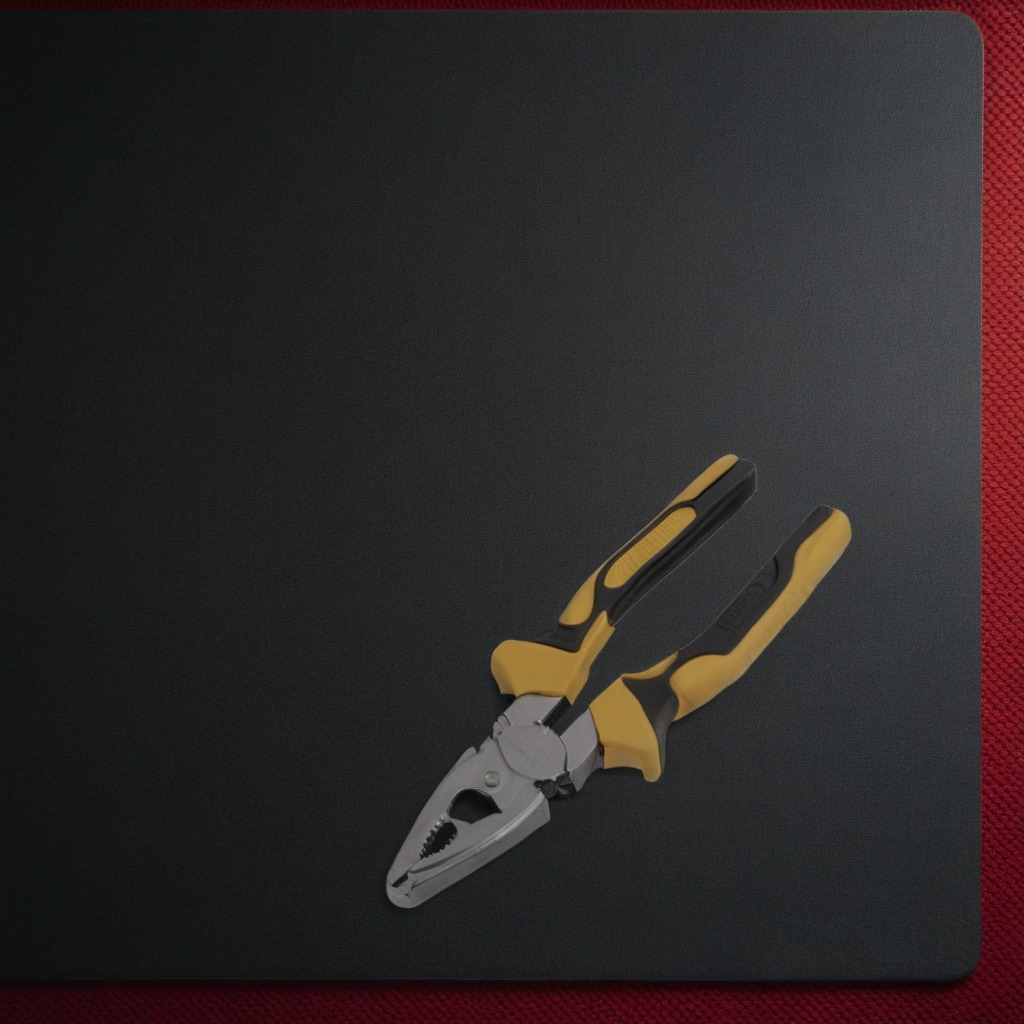
A plier is lying on the clean granite tabletop covered with a red rubber mat inside a workshop at night dim ambient light soft shadows worn but beneath the mat.